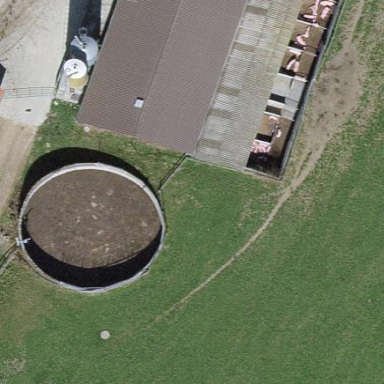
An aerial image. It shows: Storage tank building.